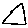
Label: triangle